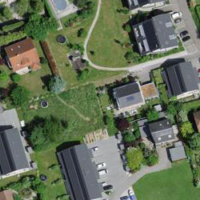
EUNIS habitat code: 54
Species observed at this site:
Phalacrocorax carbo
Corvus corone
Passer domesticus
Hirundo rustica